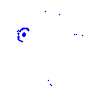
Particle: kaon